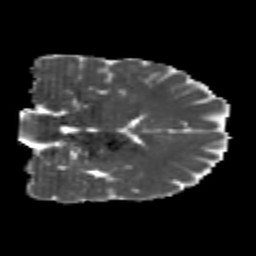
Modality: MD
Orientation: coronal
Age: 23
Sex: male
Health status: healthy
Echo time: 0.074 s